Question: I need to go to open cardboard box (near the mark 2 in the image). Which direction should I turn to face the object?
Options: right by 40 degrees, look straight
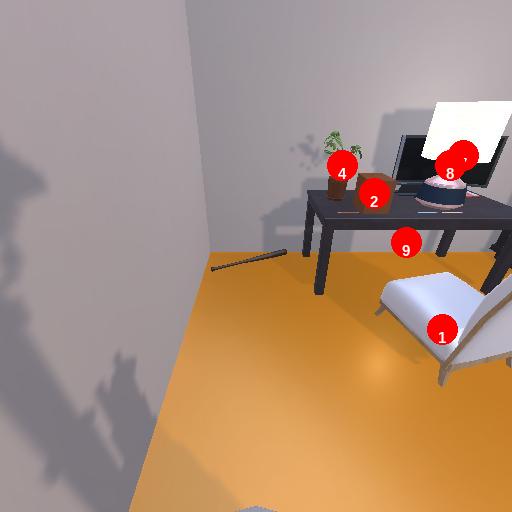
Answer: right by 40 degrees